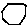
Label: hexagon